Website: lowes
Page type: customer-info-address
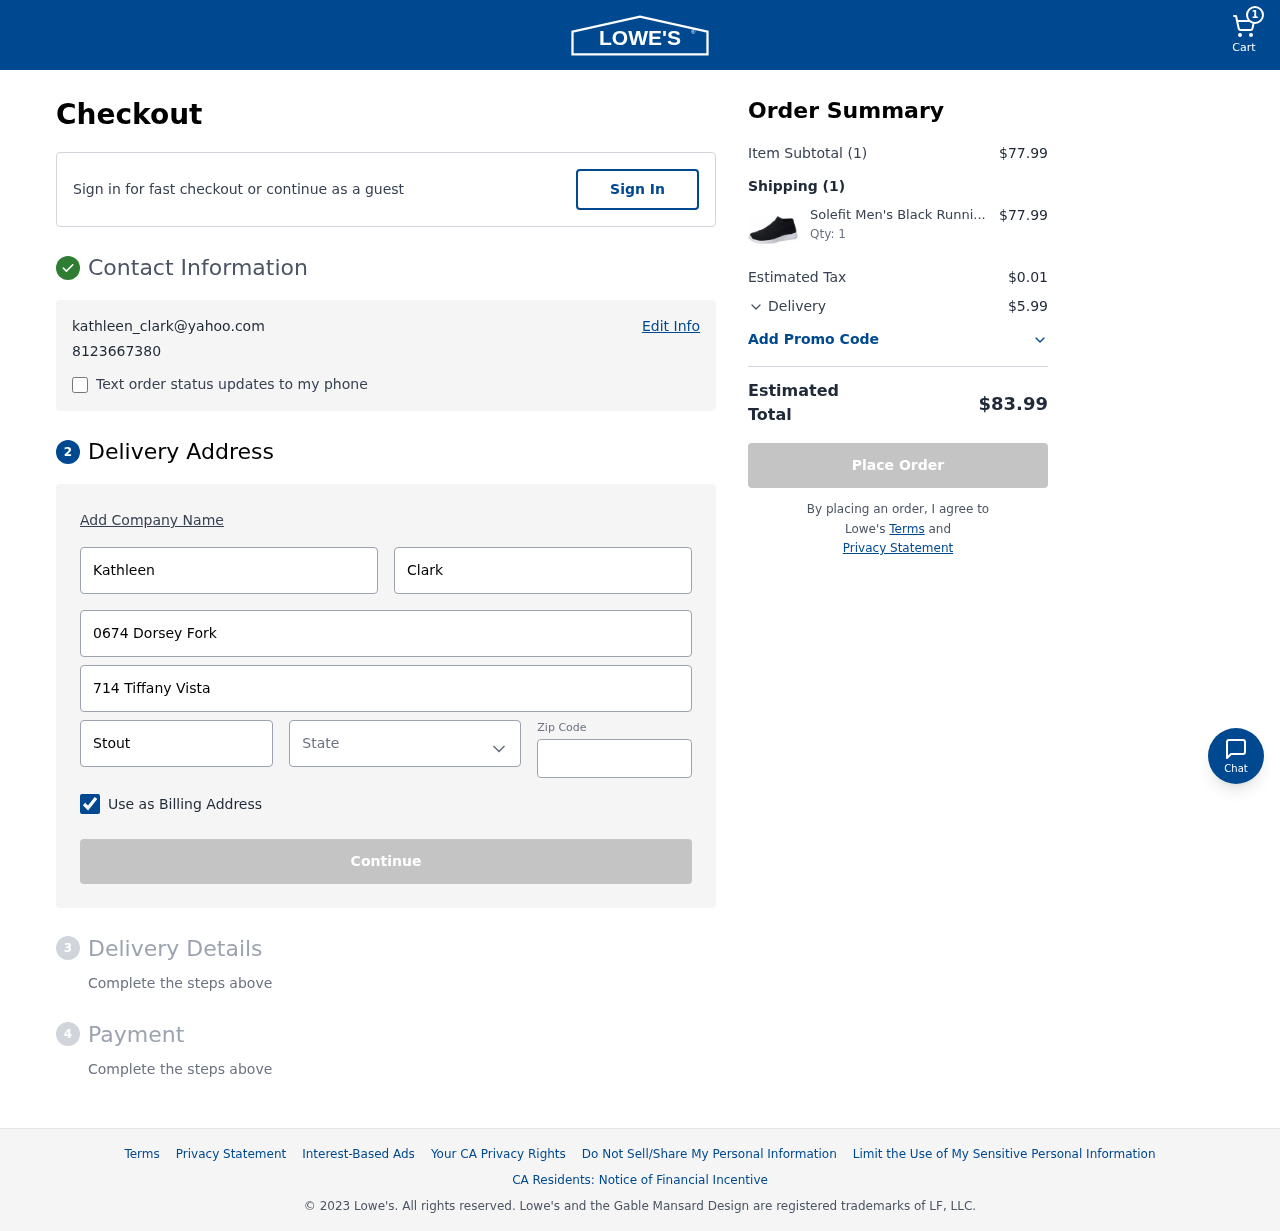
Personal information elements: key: PII_CITY
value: Stoutchester
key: PII_EMAIL
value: kathleen_clark@yahoo.com
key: PII_FIRSTNAME
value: Kathleen
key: PII_LASTNAME
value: Clark
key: PII_PHONE
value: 8123667380
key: PII_POSTCODE
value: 41618
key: PII_STATE
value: North Carolina
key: PII_STREET
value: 0674 Dorsey Fork
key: PII_STREET2
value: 714 Tiffany Vista
Product elements: key: PRODUCT1_NAME
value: Solefit Men's Black Running Shoes-7 UK (40 EU) (SLFT-1106)
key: PRODUCT1_QUANTITY
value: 1
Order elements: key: ORDER_NUM_ITEMS
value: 1
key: ORDER_SUBTOTAL
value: $77.99
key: ORDER_NUM_ITEMS2
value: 1
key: ORDER_SUBTOTAL2
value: $77.99
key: ORDER_TAX
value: $0.01
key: ORDER_SHIPPING_COST
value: $5.99
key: ORDER_TOTAL
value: $83.99